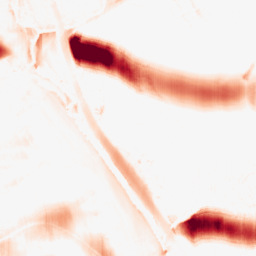
Category: morphological
Decomposition family: morphological_ellipse
Decomposition parameters: operation: opening
width: 50
height: 10
Upsampling method: cubic_mitchell
Upsampling parameters: scale: 2
Upsampling scale: 2